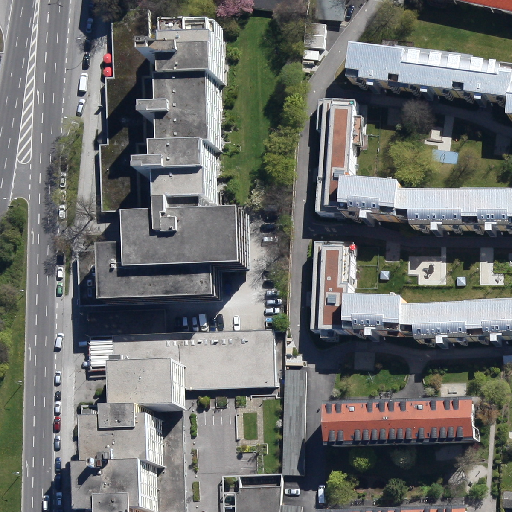
Referring expression: road marking